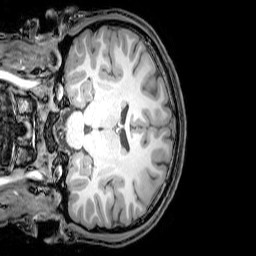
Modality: T1w
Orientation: coronal
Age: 21
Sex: male
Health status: healthy
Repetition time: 0.081 s
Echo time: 0.037 s